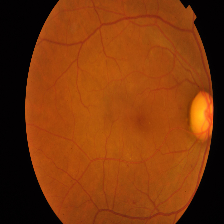
Diabetic retinopathy grade: Proliferative DR